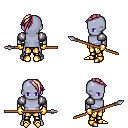
a pixel art fantasy rpg character, male body template, dark elf, purple skin, steel arm armor, gold greaves, white blonde long mohawk hairstyle, gold gloves, gold boots, spear, four views (front, back, left, right), 2x2 character sprite sheet, small pixel art, hard edges, no anti-aliasing